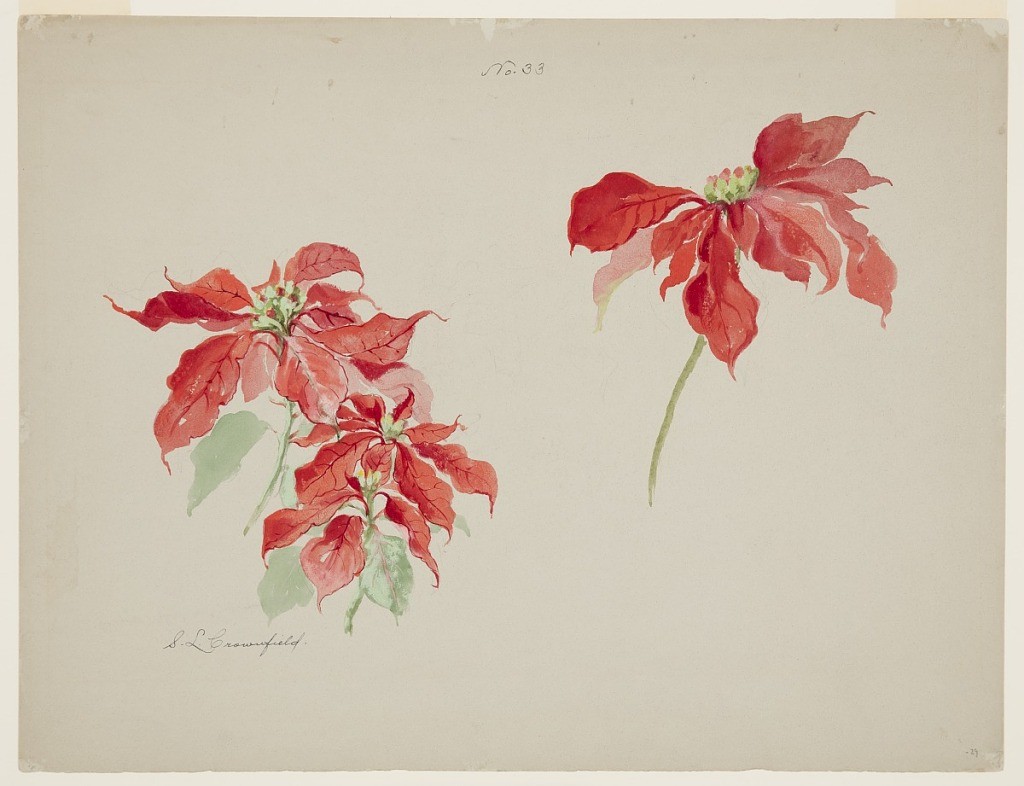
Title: Study of Red Poinsettias
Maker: Sophia L. Crownfield, American, 1862–1929
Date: early 20th century
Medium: Brush and watercolor, graphite on gray paper
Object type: Drawing
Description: Horizontal sheet depicting two studies of poinsettias.